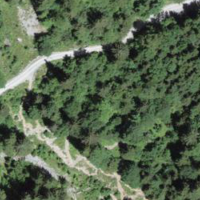
EUNIS habitat code: 44
Species observed at this site:
Petasites albus
Rumex acetosa